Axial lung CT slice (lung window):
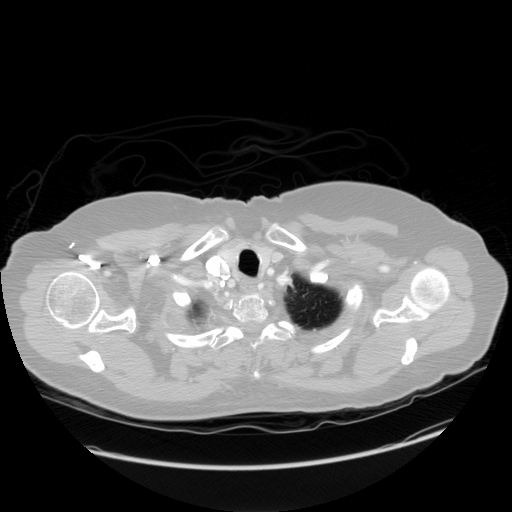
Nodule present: no